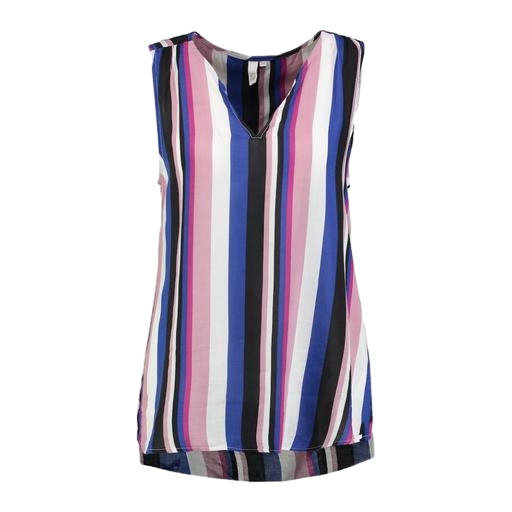
multicolor v-neck top only macy, multicolor sleeveless hi-lo top, multicolor sleeveless high-low top, white background